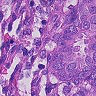
Metastatic tissue present: yes